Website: bh-photo
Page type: gifting
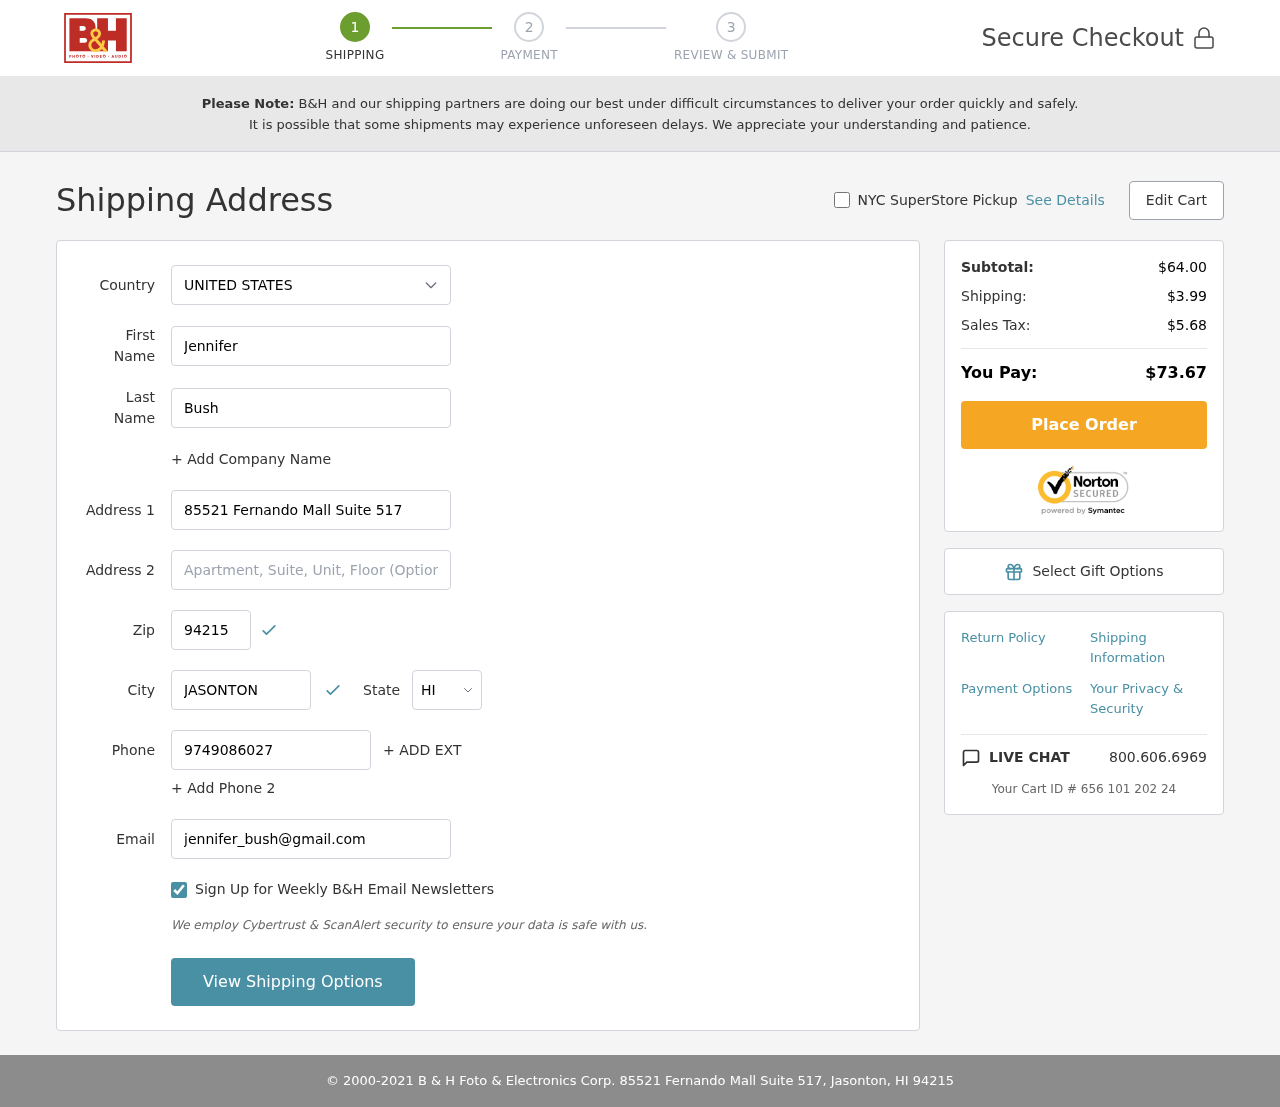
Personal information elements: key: PII_CITY
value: Jasonton
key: PII_COUNTRY
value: United States
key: PII_EMAIL
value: jennifer_bush@gmail.com
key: PII_FIRSTNAME
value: Jennifer
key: PII_LASTNAME
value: Bush
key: PII_PHONE
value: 9749086027
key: PII_POSTCODE
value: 94215
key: PII_STATE_ABBR
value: HI
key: PII_STREET
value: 85521 Fernando Mall Suite 517
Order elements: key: ORDER_SUBTOTAL
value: $64.00
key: ORDER_SHIPPING_COST
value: $3.99
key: ORDER_TAX
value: $5.68
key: ORDER_TOTAL
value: $73.67
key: ORDER_ID
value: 656 101 202 24